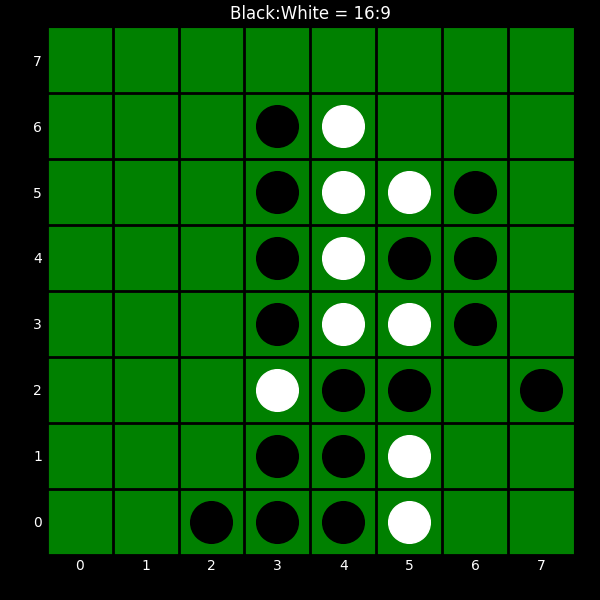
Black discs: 16
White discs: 9